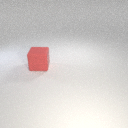
large red rubber cube